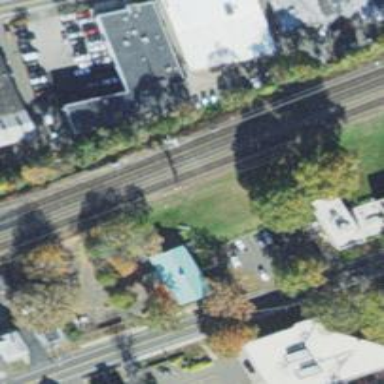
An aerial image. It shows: Railway track with contact line for electrification.